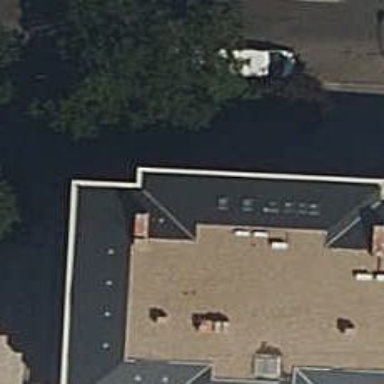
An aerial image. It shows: Car shop.